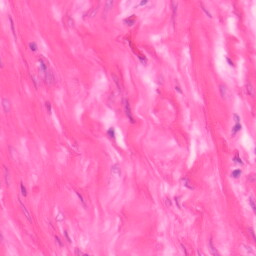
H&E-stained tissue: Colon